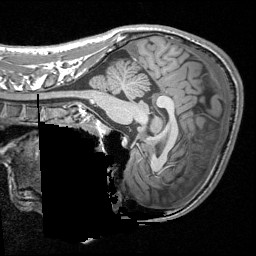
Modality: T1w
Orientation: sagittal
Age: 19
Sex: male
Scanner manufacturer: siemens
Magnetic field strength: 3 T
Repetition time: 1.64 s
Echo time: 0.00234 s